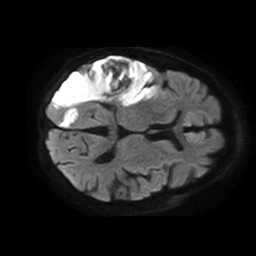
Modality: TRACE
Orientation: axial
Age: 79
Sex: male
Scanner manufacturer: philips
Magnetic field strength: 1.5 T
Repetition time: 3.267 s
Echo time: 0.06922 s